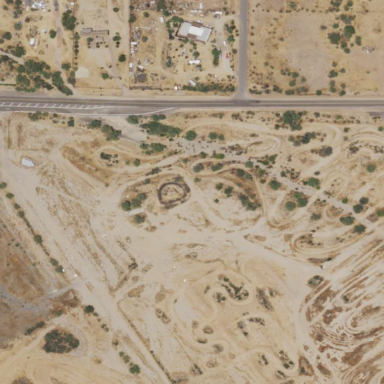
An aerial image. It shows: Motocross raceway.